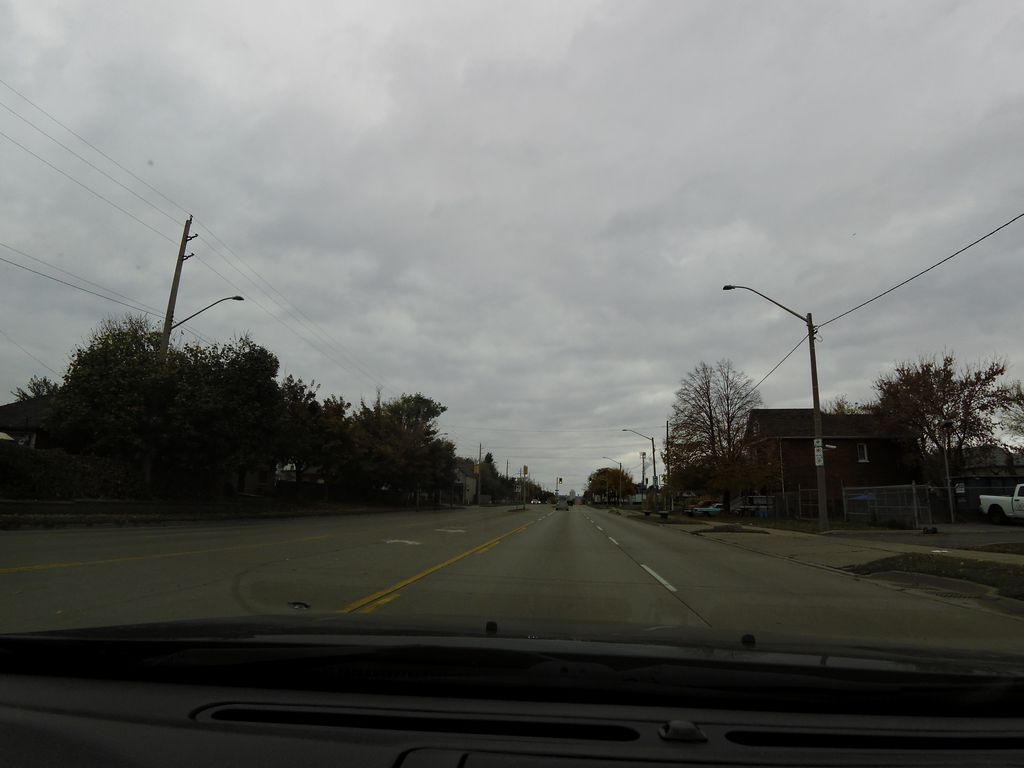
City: hamilton